Interaction volume radius: 5 \u00c5
Interaction volume height: 10 \u00c5
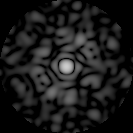
Disorder parameter: 0.8028